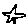
Label: star